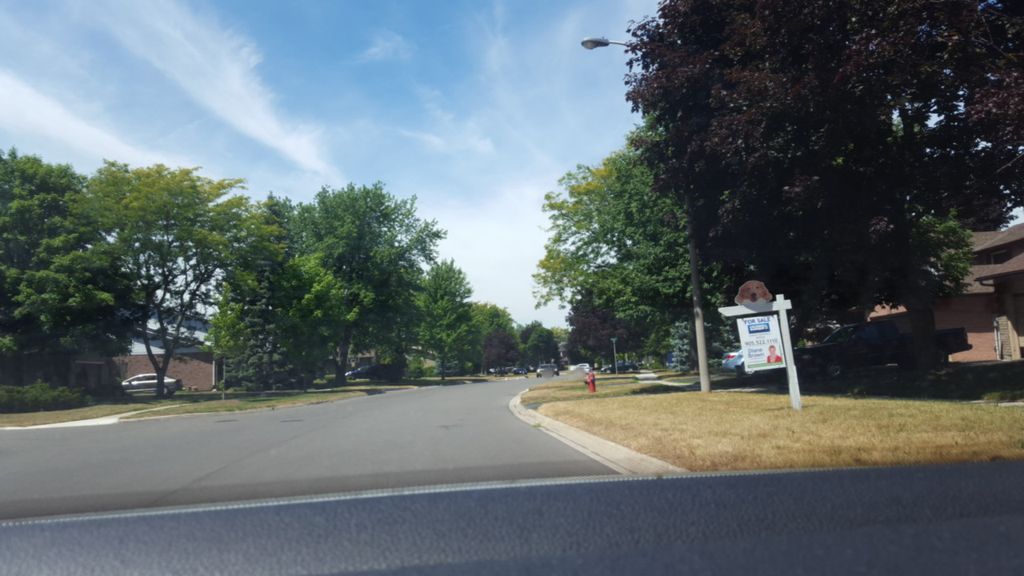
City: hamilton